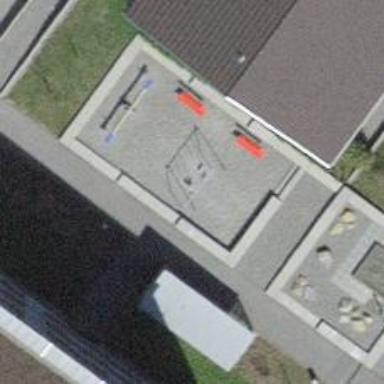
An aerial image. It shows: Playground area for leisure land.